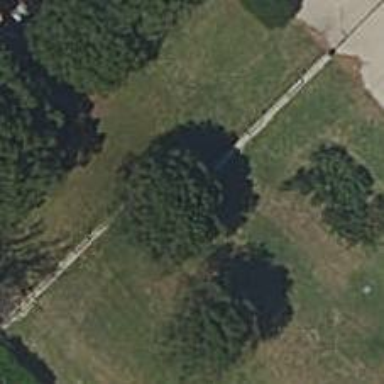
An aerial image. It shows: Fence.